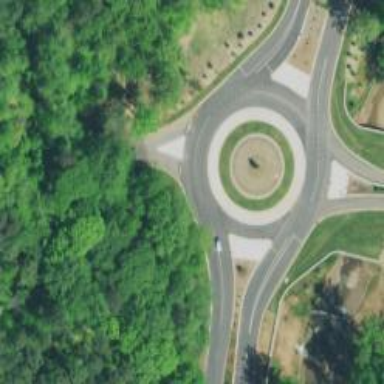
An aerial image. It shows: Unclassified road with asphalt surface leading to roundabout.